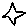
Label: star